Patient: sex M, age 57
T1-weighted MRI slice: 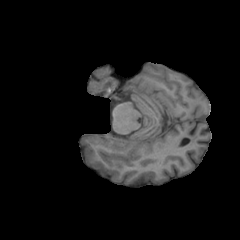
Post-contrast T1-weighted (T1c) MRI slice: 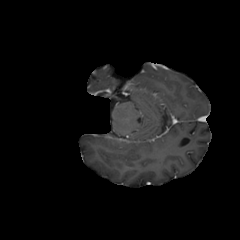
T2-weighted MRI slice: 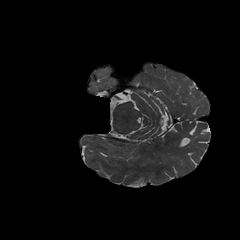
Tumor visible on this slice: no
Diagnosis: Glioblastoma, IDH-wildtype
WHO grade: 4